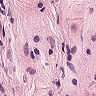
Metastatic tissue present: no